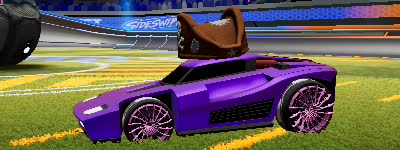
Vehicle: breakout